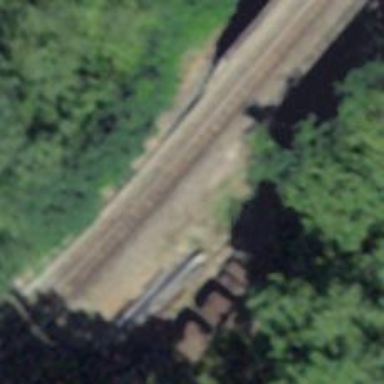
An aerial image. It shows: Narrow-gauge railway with 1 track. The tracks are electrified with contact line.